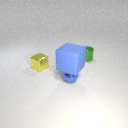
small yellow metal cube to the left of small blue metal sphere